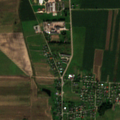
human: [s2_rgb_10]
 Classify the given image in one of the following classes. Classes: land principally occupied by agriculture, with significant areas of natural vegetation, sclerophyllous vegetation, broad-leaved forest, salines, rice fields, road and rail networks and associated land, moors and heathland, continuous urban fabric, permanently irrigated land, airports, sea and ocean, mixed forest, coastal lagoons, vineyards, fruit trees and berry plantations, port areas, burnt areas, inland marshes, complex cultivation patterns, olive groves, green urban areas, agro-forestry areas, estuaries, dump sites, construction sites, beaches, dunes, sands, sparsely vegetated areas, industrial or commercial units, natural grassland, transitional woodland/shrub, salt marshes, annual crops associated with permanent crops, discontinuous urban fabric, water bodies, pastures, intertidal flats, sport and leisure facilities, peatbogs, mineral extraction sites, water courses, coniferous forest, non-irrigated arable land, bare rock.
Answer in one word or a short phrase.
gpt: discontinuous urban fabric, non-irrigated arable land, complex cultivation patterns